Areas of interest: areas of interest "Park and greenspace"
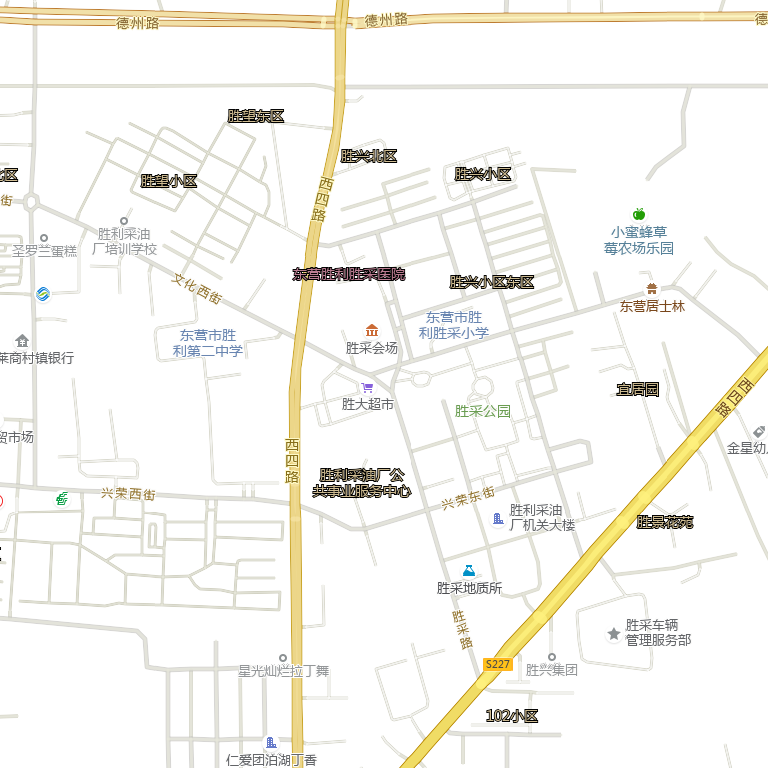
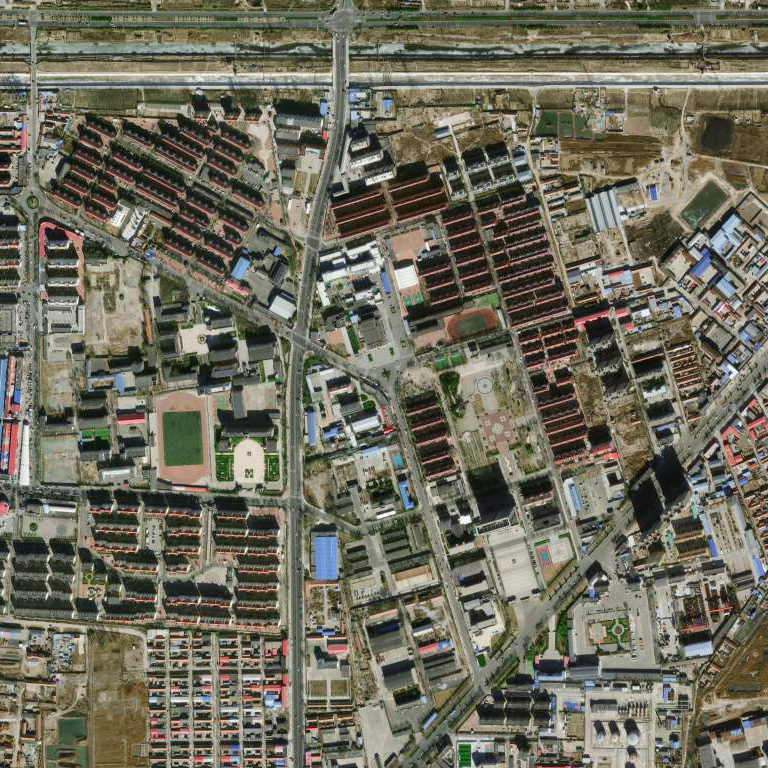